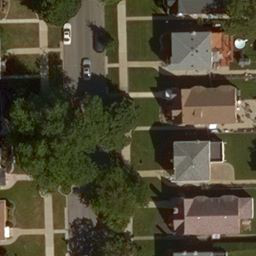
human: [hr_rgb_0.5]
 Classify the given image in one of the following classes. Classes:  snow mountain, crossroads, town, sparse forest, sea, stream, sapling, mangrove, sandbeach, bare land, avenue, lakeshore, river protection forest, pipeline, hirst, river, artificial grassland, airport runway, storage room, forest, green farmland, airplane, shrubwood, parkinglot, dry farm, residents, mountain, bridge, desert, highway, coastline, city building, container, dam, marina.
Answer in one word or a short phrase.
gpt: residents